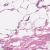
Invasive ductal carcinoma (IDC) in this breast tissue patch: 0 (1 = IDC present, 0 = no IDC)